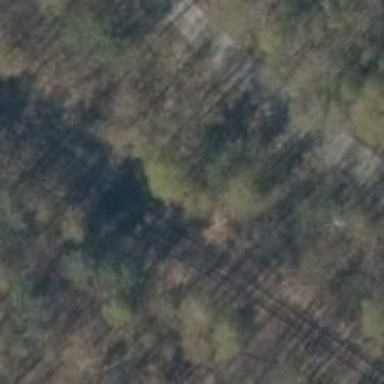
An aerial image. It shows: Railway track.